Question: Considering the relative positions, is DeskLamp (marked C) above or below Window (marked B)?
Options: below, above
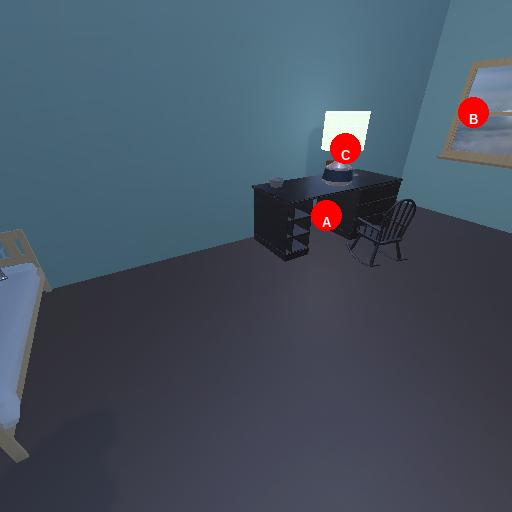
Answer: below